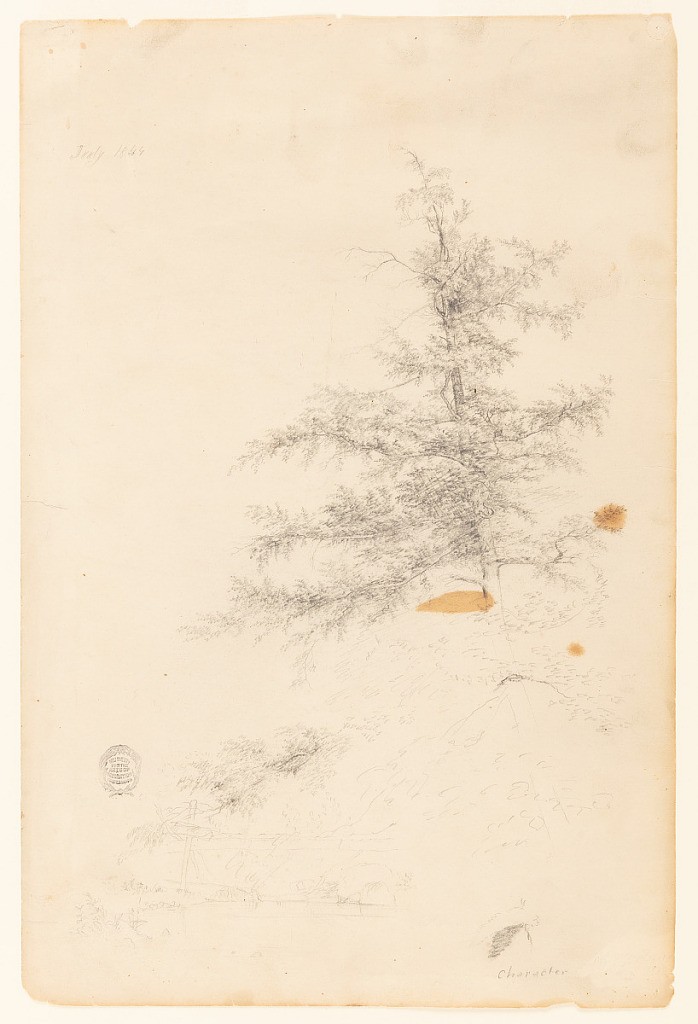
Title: Tree by a Stream, Catskill, New York
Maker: Frederic Edwin Church, American, 1826–1900
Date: July 1844
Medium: Graphite on tan wove paper
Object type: Drawing
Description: Landscape and botanical sketch showing a detailed view of an evergreen tree on the bank of the stream in or near Catskill, New York. Dominating the composition at right, the tree's upper branches and boughs are rendered in greater detail than its trunk and lower boughs. In the lower left corner, a view of a stream with rocks, a fallen tree, and other debris and vegetation is faintly rendered. In the lower right corner, an indistinct design--possibly a simplified version of the tree above--is included.